五年级 · 度量几何学
（2022 秋 ・定州市期末）如右图, 用彩带捆扎一个礼盒, 打结处用了 24 厘米彩带, 捆扎这个礼盒一共要用去 $\qquad$厘米的彩带。

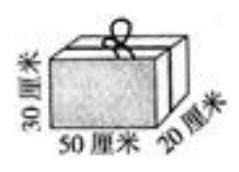
答案: 解 $(50+20+30) \times 4+24$

$=100 \times 4+24$

$=424$ (厘米)

答：捆扎这个礼盒一共要用去 424 厘米的彩带。
故答案为: 424 。